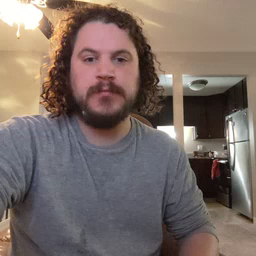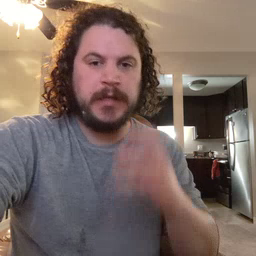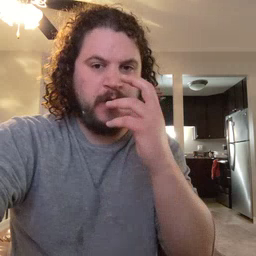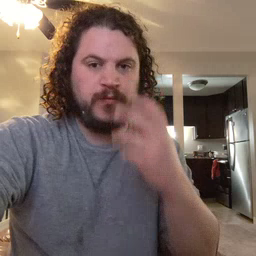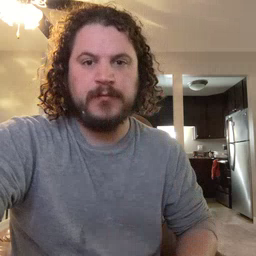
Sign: clown